Question: Short question: I have a ternary diagram with some points hitting the borders of the triangle. The triangle shape gets priority over the points, but I'd like it to be the other way around so the points are plotted on top of the triangle border.
Is there a quick command for this? I've googled and searched here quite extensively...
The diagram as it is now

The function I use
'''
ggtern(data=females, aes(urban, agri,marine)) +
geom_point(,pch=21,col='black',bg='dodgerblue3', size= 2) +
geom_point(data= males, pch=21, col='black', bg= 'orange', size=2)
'''
The data for the objects females and males respectively:
'''
urban agri marine
Eva <PHONE> 0.38121547 0.<PHONE>
Hilde <PHONE> 0.<PHONE> 0.<PHONE>
Joanna <PHONE> 0.<PHONE> 0.62931034
Karen <PHONE> 0.<PHONE> 0.<PHONE>
Leslie <PHONE> 0.<PHONE> 0.<PHONE>
Lilian <PHONE> 0.<PHONE> 0.<PHONE>
Louise <PHONE> 0.61025641 0.<PHONE>
Magda <PHONE> 0.<PHONE> 0.<PHONE>
Mia <PHONE> 0.80769231 0.<PHONE>
Mirte <PHONE> 0.80000000 0.20000000
Rolanda <PHONE> 0.53146853 0.<PHONE>
Silke <PHONE> 0.<PHONE> 0.<PHONE>
Tatiana <PHONE> 0.<PHONE> 0.26623377
Tessa <PHONE> 0.51127820 0.27819549
Tine <PHONE> 0.<PHONE> 0.47787611
Veronic <PHONE> 0.<PHONE> 0.48888889
Wilma <PHONE> 0.65724724 0.<PHONE>
urban agri marine
Ceryl 0.35775862 0.42672414 0.21551724
Claude 0.93548387 0.<PHONE> 0.<PHONE>
Dre 0.32638889 0.67361111 0.<PHONE>
Francis 0.53846154 0.<PHONE> 0.46153846
Geert 0.77777778 0.<PHONE> 0.<PHONE>
Hein 0.39845758 0.26992288 0.33161954
Joost 0.21495536 0.57857143 0.20647321
Jurgen 0.60482400 0.24919771 0.<PHONE>
Koen 0.38095238 0.<PHONE> 0.47619048
Luc 0.47241163 0.51072549 0.<PHONE>
Maurice 0.33497665 0.<PHONE> 0.63100489
Niels 0.70000000 0.<PHONE> 0.20000000
Rik 1.<PHONE> 0.<PHONE> 0.<PHONE>
Rudy 0.<PHONE> 0.<PHONE> 0.91839317
Sander 0.74242424 0.<PHONE> 0.25757576
Suk.hyo 0.34713376 0.<PHONE> 0.57324841
Tjess 0.41115266 0.46854652 0.<PHONE>
'''
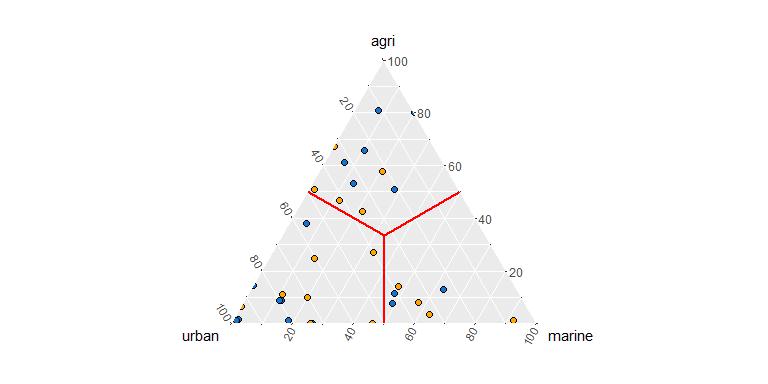
Answer: '''
ggtern(data=females, aes(urban, agri,marine)) +
geom_mask() + # <<<<<<<<<<<<<<<< NOTE MASK UNDER POINTS LAYERS
geom_point(,pch=21,col='black',bg='dodgerblue3', size= 2) +
geom_point(data= males, pch=21, col='black', bg= 'orange', size=2)
'''